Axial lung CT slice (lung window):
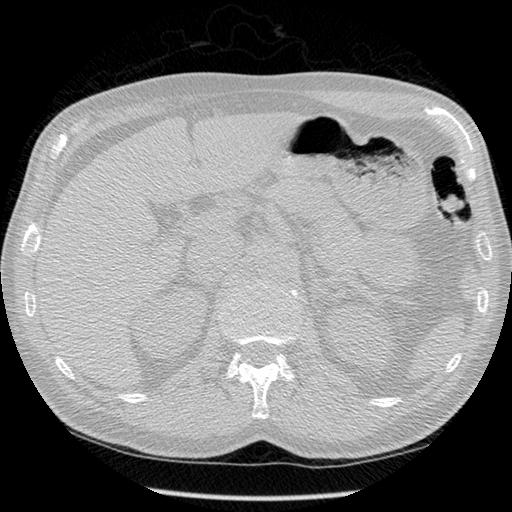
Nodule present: no